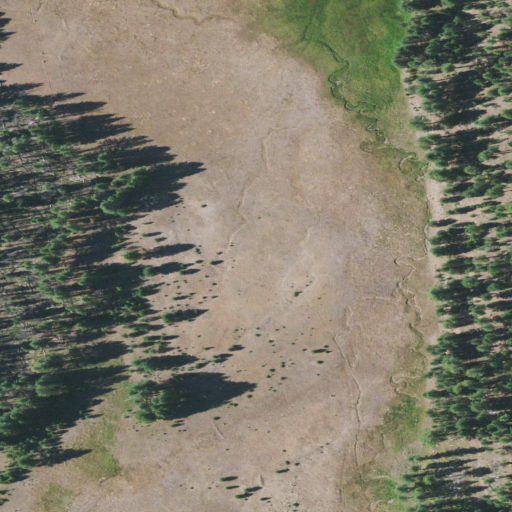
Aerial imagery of plain(s) in Oregon named Knox Meadow containing evergreen forest, grassland, shrub, herbaceous wetlands, and woody wetlands